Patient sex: M
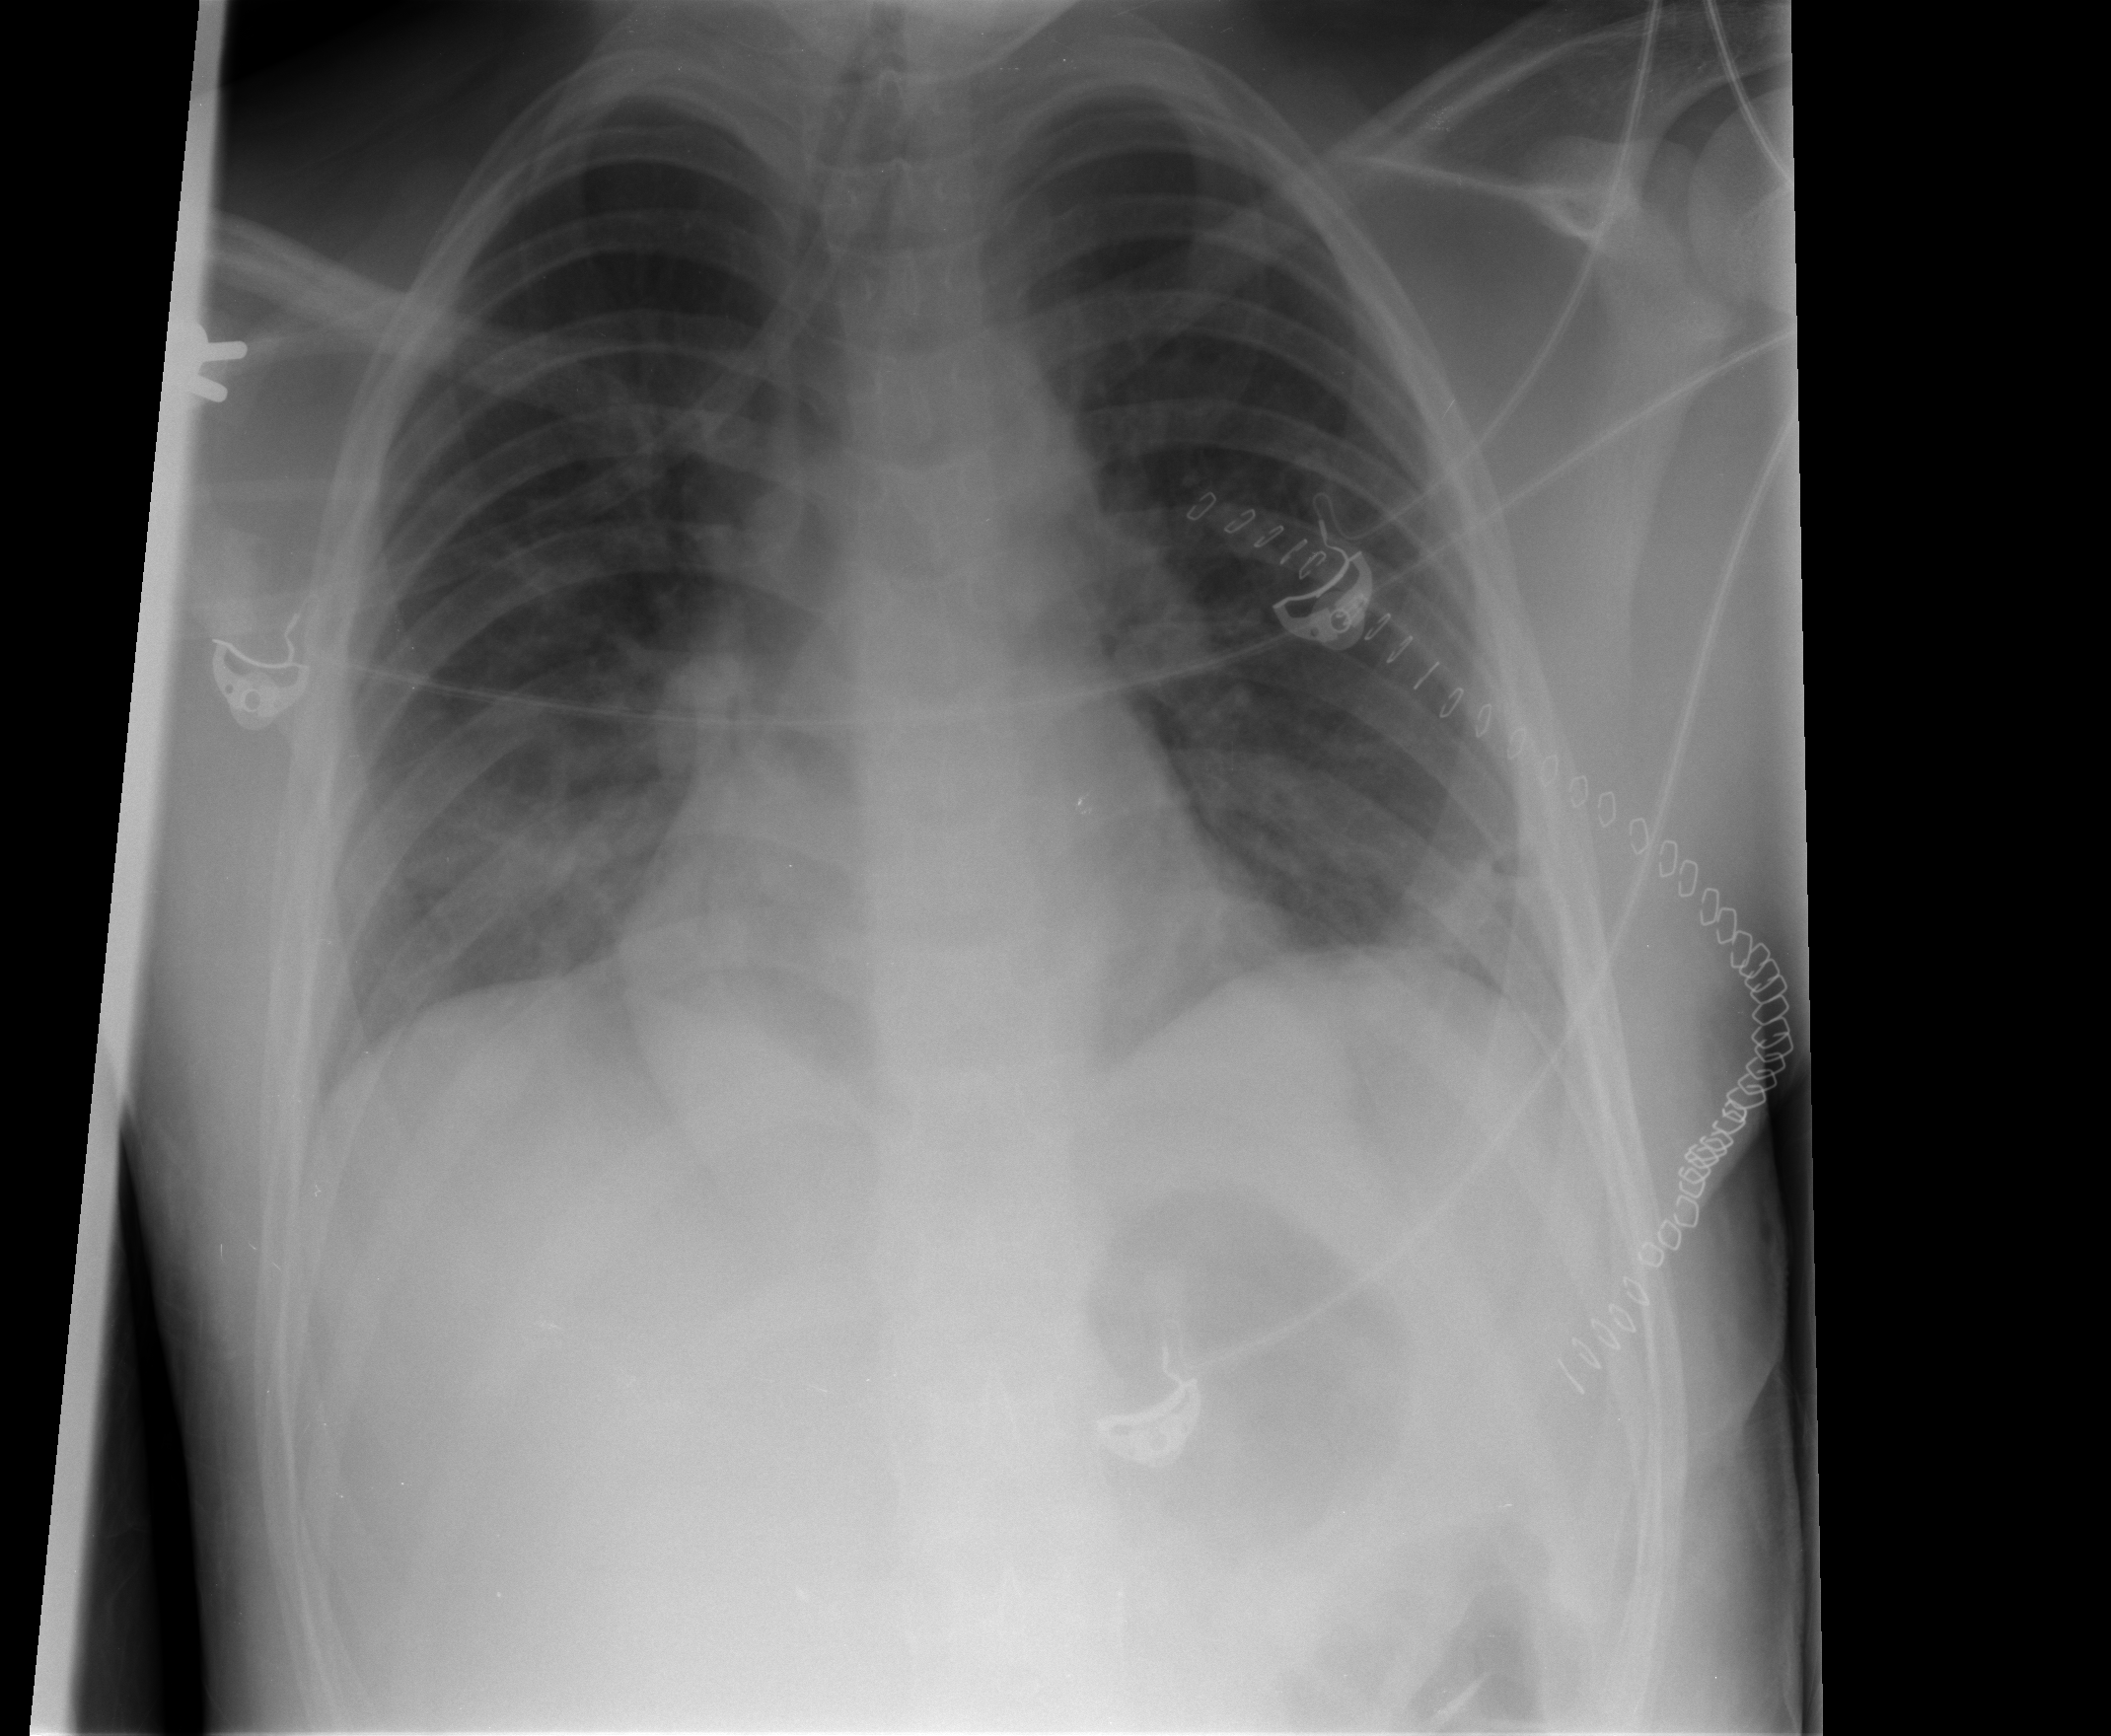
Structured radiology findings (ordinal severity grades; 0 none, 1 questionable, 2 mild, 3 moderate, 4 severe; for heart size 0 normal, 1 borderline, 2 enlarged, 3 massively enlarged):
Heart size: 0
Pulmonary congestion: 0
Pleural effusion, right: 0
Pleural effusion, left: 0
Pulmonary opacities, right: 0
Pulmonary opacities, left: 0
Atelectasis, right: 2
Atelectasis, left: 2